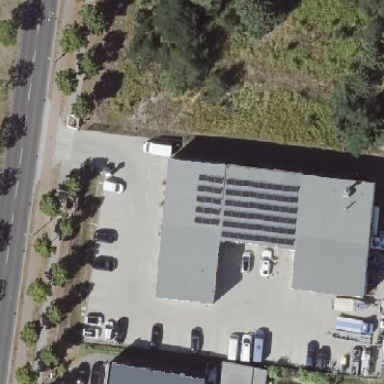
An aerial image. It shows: Car repair shop in retail area enclosed by fence.